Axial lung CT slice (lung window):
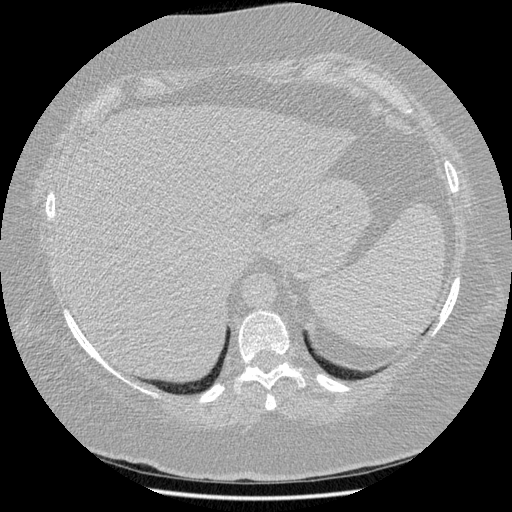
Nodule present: no